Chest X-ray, PA view. Patient: 29 years old, sex M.
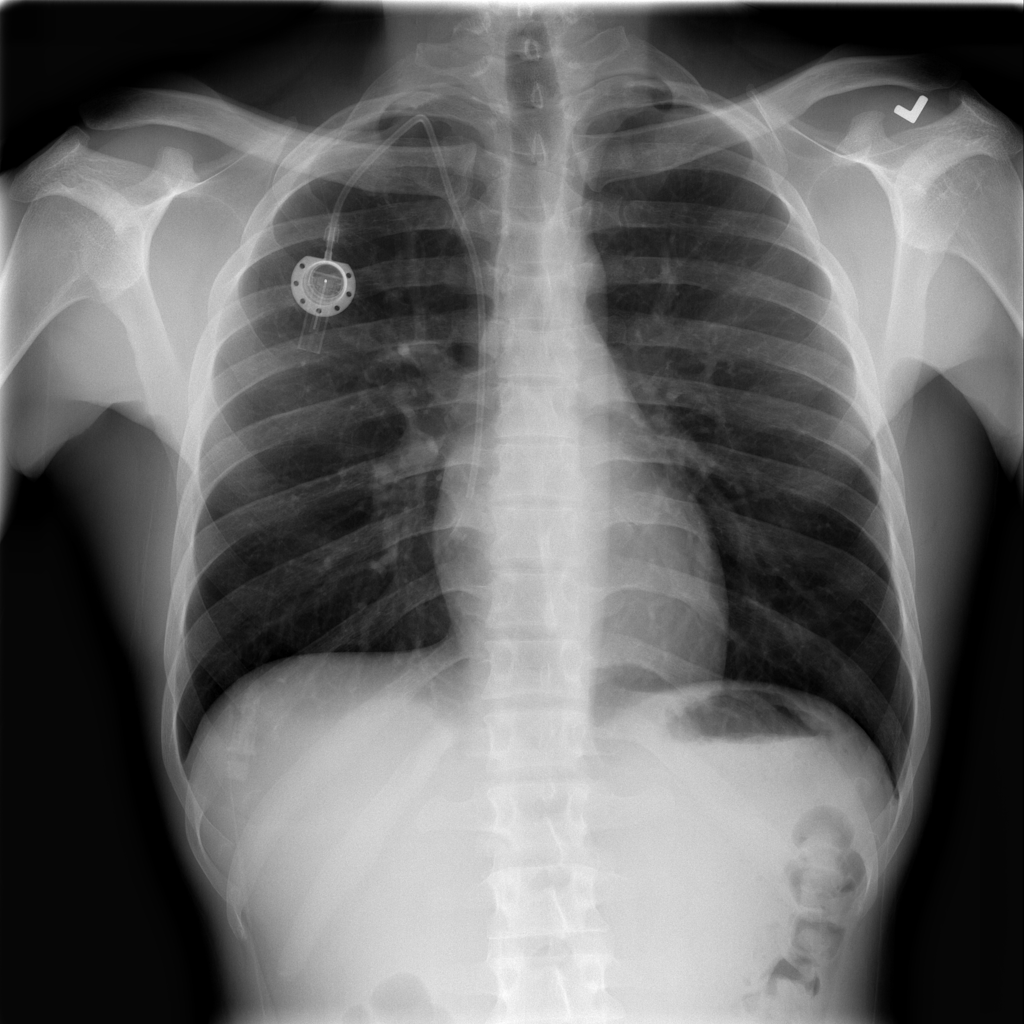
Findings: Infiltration